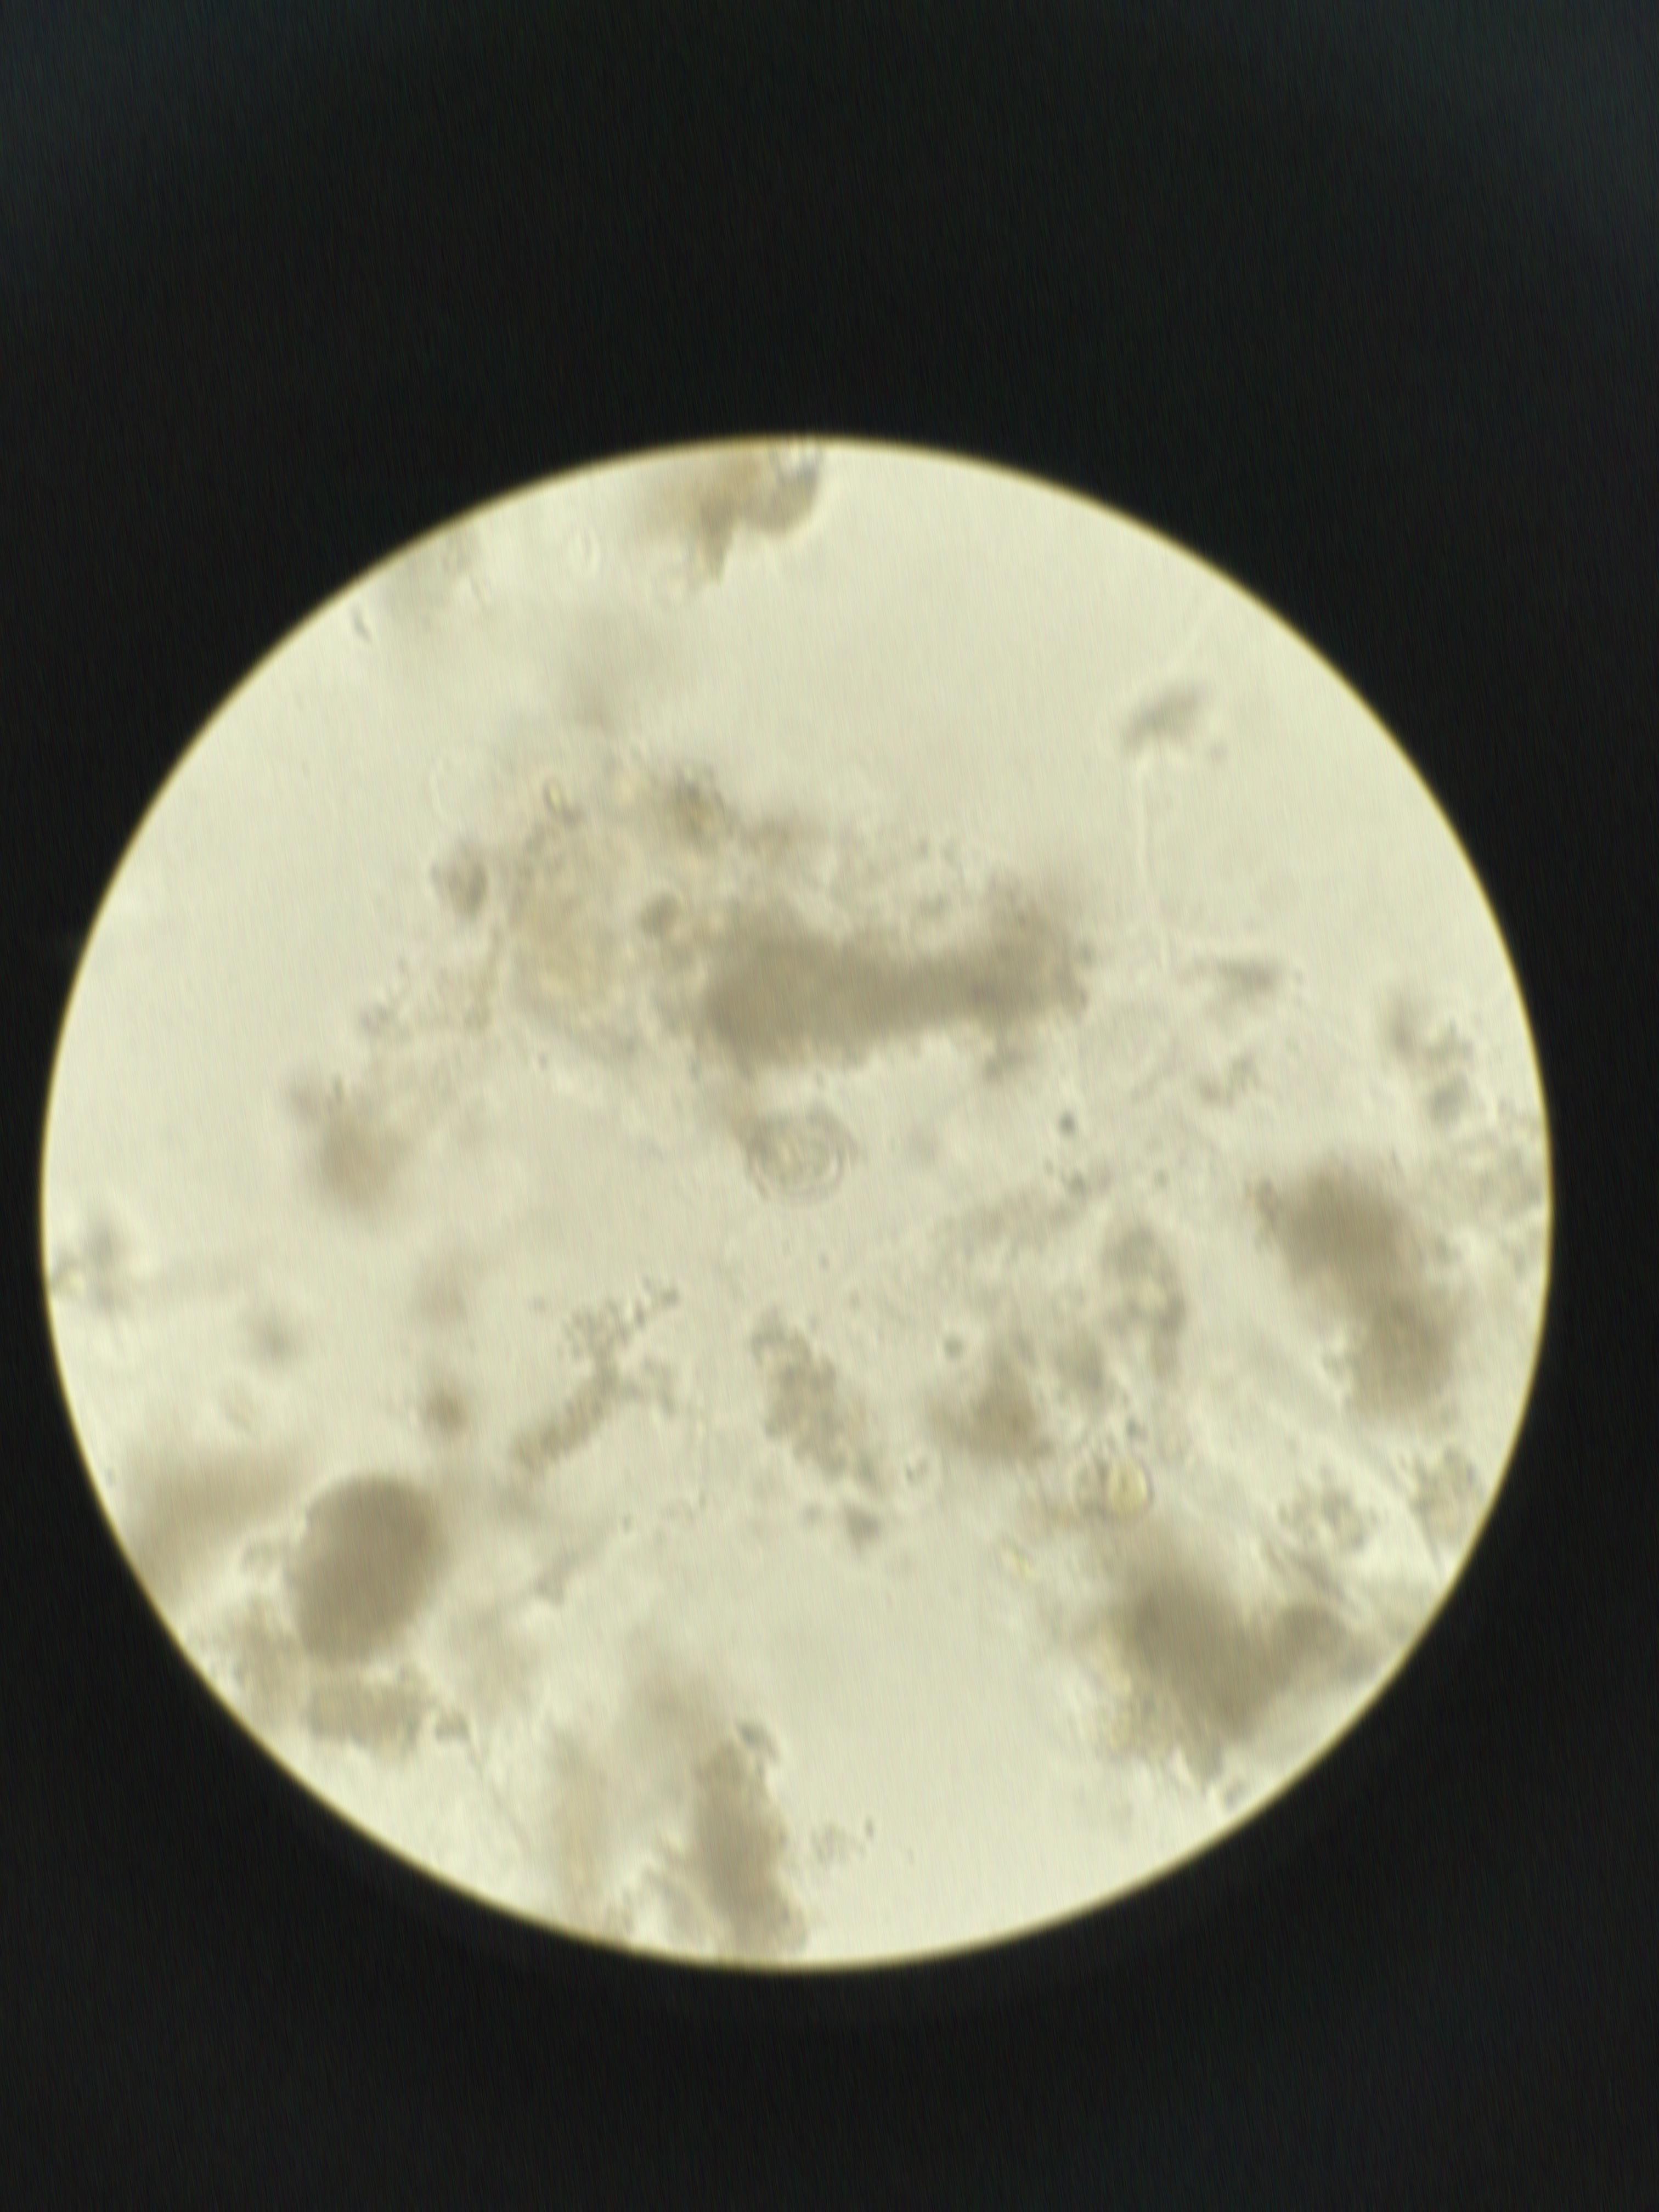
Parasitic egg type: Hymenolepis nana